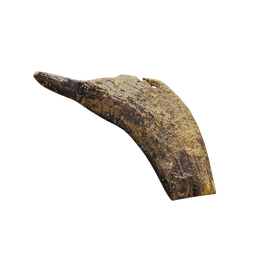
Label: nature